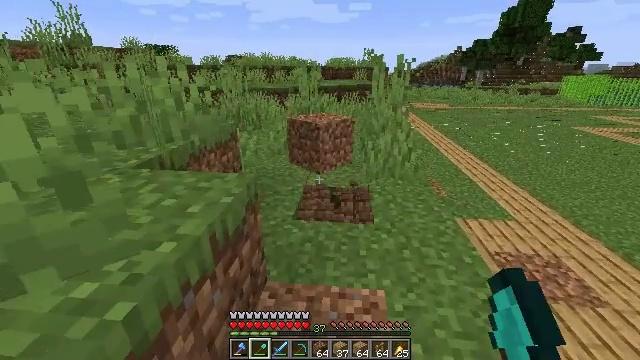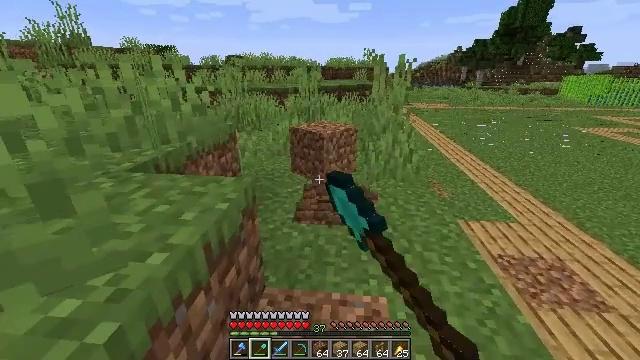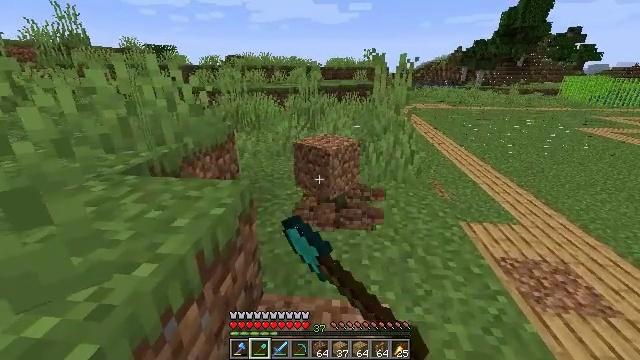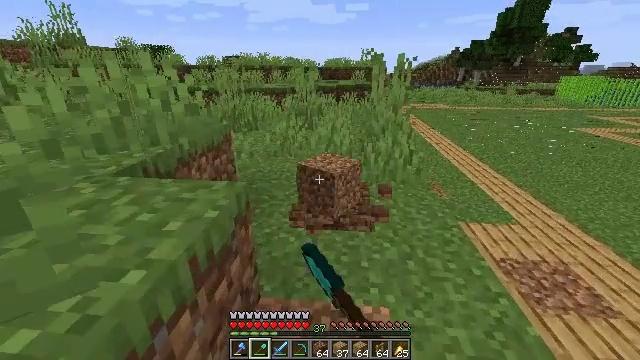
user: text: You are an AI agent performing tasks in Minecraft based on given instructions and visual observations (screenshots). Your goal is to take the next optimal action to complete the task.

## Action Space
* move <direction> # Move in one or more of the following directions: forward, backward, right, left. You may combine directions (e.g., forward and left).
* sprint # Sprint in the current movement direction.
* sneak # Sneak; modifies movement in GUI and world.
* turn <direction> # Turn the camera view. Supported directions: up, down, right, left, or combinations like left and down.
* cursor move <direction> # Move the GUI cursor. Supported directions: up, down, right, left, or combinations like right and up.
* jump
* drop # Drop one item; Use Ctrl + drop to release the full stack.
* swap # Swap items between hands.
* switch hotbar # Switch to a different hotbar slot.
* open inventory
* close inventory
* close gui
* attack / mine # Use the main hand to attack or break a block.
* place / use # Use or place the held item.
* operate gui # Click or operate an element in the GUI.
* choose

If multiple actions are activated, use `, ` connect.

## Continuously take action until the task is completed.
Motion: motion action
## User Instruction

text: Gather grass block for landscaping.
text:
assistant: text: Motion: attack / mine
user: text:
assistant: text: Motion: attack / mine
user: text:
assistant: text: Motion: no_op
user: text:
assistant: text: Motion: no_op